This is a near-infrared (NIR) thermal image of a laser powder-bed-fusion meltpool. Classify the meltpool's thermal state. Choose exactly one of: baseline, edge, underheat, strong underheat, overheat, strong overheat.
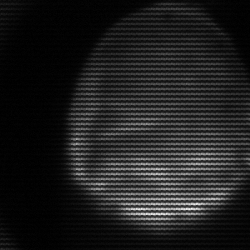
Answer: edge